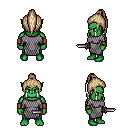
a pixel art fantasy rpg character, male body template, orc, green skin, chain mail, magenta pants, white blonde long topknot hairstyle, leather bracers, dagger, four views (front, back, left, right), 2x2 character sprite sheet, small pixel art, hard edges, no anti-aliasing